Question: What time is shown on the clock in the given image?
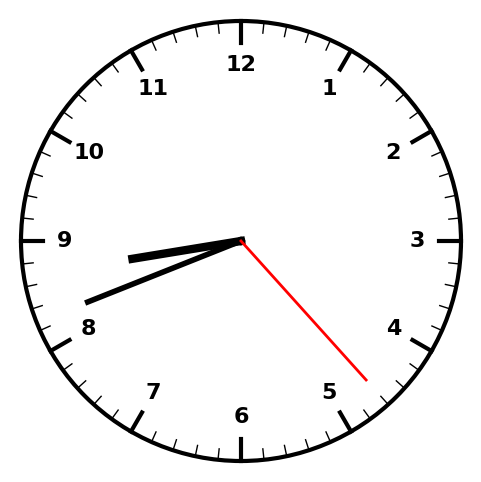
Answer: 08:41:23